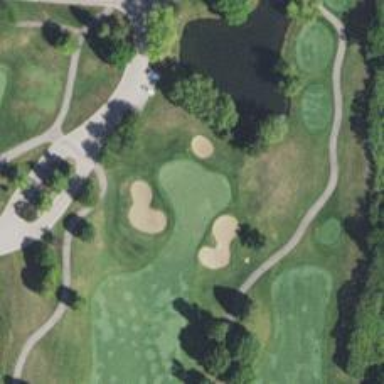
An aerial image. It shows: Golf hole.